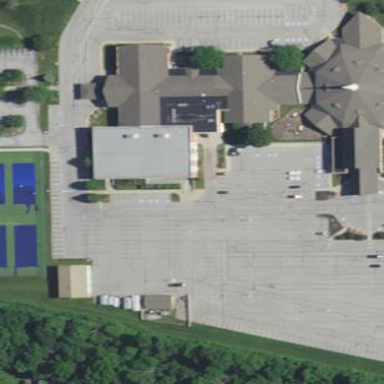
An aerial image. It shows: Building that serves as place of worship.